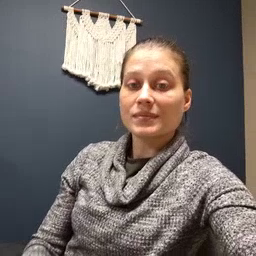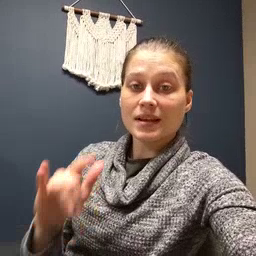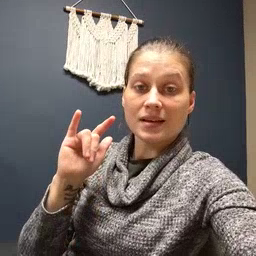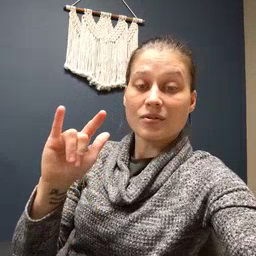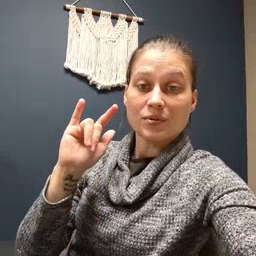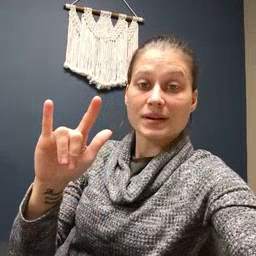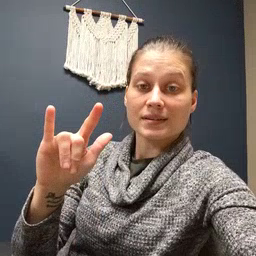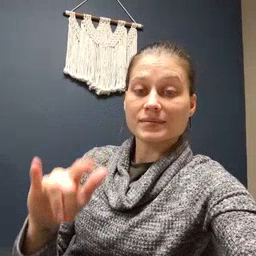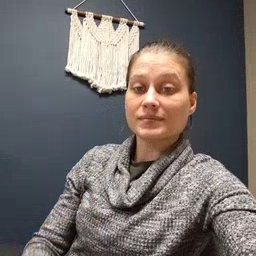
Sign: airplane